Interaction volume radius: 5 \u00c5
Interaction volume height: 35 \u00c5
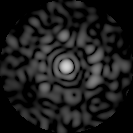
Disorder parameter: 0.8257